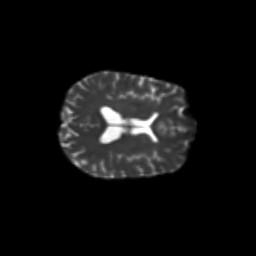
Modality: T2w
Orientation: axial
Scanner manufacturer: siemens
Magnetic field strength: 3 T
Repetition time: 9.2 s
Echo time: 0.084 s